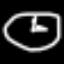
Label: clock